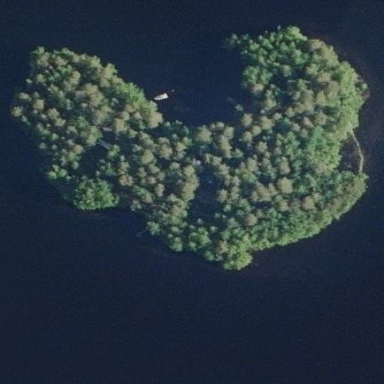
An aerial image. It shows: Island covered with dense forest.